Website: bh-photo
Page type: customer-info-address
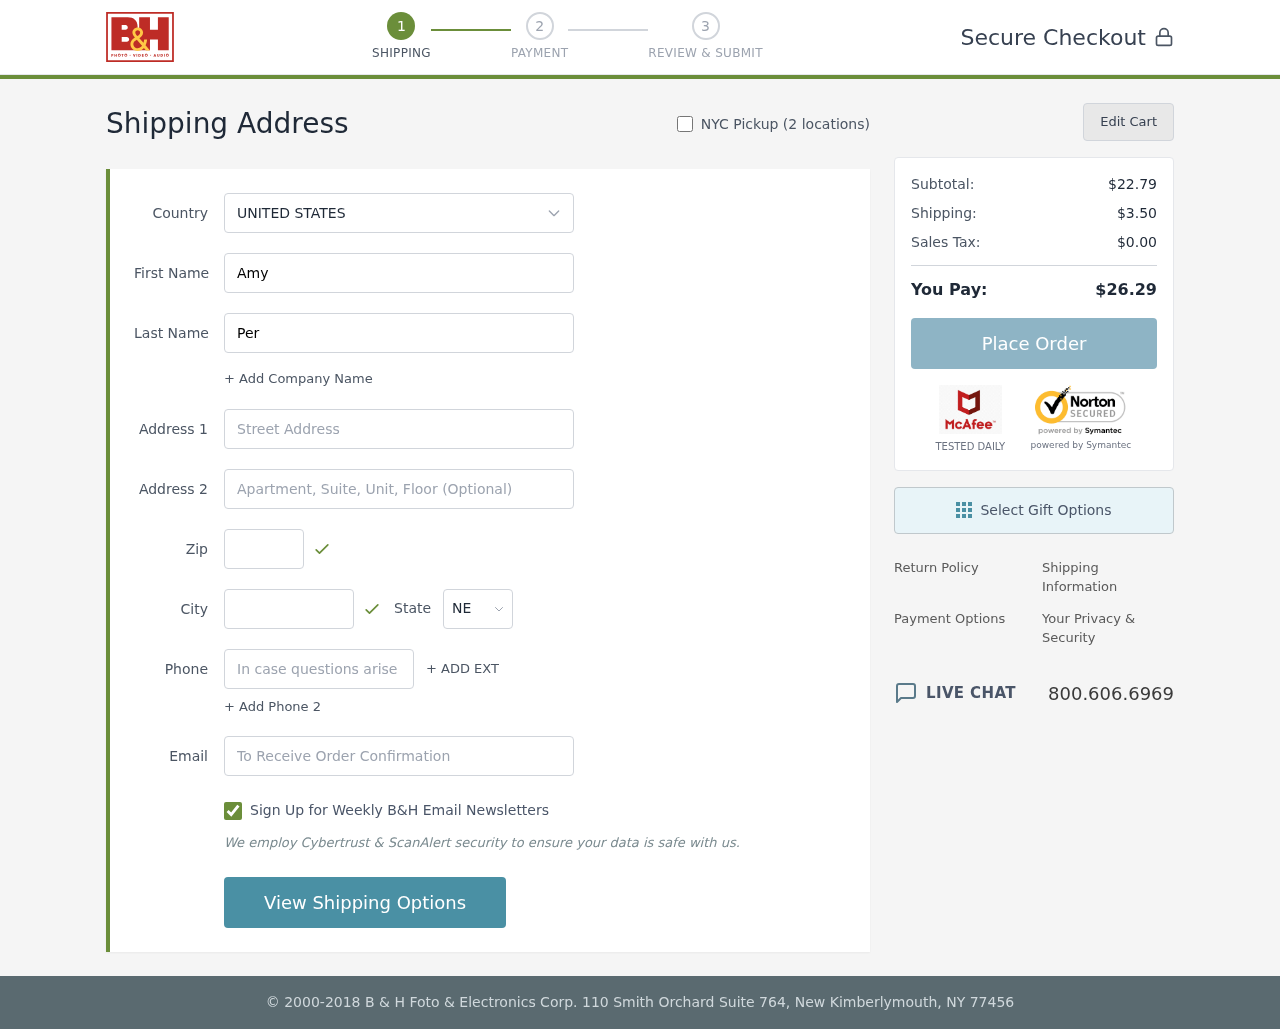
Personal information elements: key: PII_CITY
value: Gomezton
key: PII_COUNTRY
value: United States
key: PII_EMAIL
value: aperry@hotmail.com
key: PII_FIRSTNAME
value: Amy
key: PII_LASTNAME
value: Perry
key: PII_PHONE
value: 6718053827
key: PII_POSTCODE
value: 86239
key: PII_STATE_ABBR
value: NE
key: PII_STREET
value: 2675 Cain Passage
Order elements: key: ORDER_SUBTOTAL
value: $22.79
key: ORDER_SHIPPING_COST
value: $3.50
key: ORDER_TAX
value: $0.00
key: ORDER_TOTAL
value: $26.29